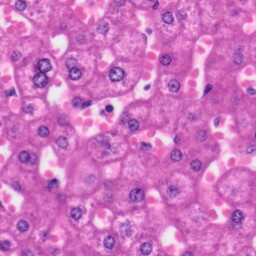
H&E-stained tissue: Liver